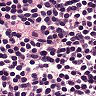
Metastatic tissue present: no